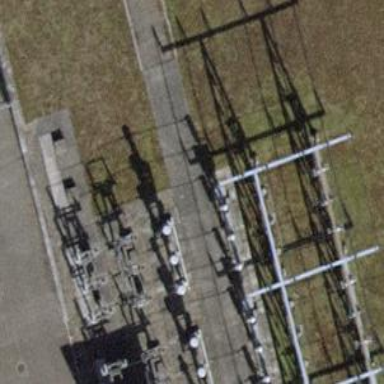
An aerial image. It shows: Insulator used in power equipment.